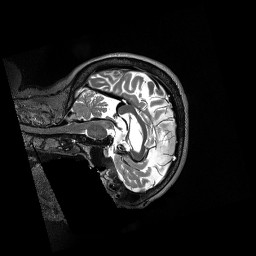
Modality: T2w
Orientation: sagittal
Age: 81
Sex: female
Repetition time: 3.2 s
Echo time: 0.563 s